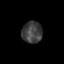
Tissue: prostate
Cell type: T cells
Senescence score: 0.3525
Nuclear area (px): 434
Mean DAPI intensity: 62.717